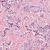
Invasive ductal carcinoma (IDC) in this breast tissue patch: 1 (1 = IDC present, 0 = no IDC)